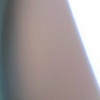
Label: sunburn